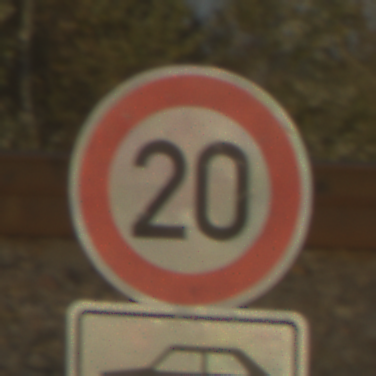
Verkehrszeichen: Geschwindigkeit20
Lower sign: HinweisDurchSinnbild14
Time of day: SunriseSunset
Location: Outdoor (RoadRail)
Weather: Clear
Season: NotSpecified
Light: Natural